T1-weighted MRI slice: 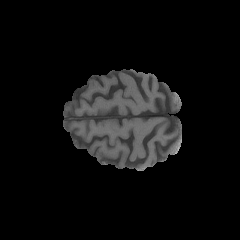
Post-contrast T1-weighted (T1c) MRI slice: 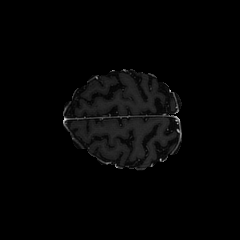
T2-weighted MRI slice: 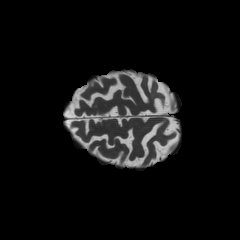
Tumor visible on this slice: no